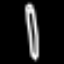
Label: pencil